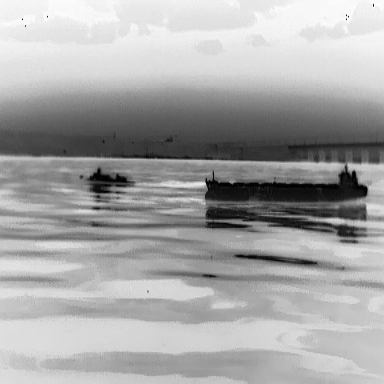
There are two objects shown in the infrared image, including a warship, and a liner.